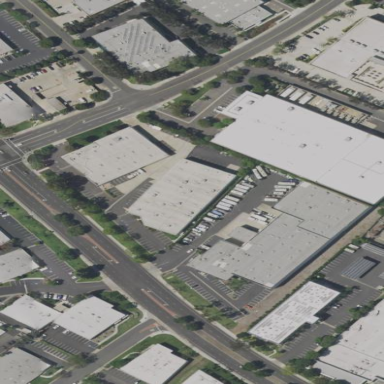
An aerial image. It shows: Commercial area.